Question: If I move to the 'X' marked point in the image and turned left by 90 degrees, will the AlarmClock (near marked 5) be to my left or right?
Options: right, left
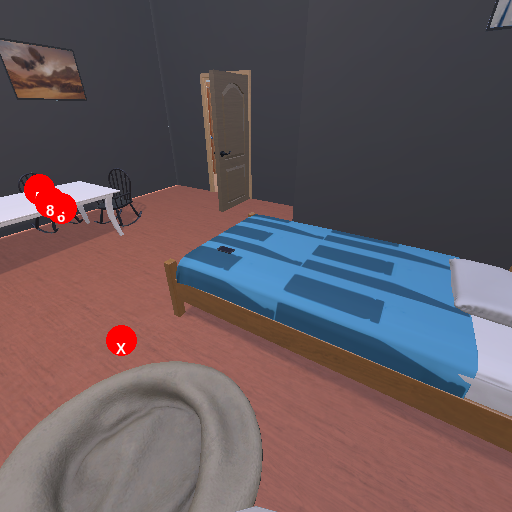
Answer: right